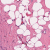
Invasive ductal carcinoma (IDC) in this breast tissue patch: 0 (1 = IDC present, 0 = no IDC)